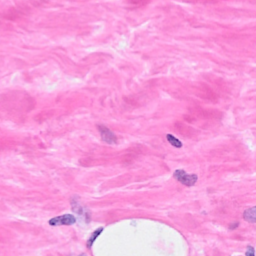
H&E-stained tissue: Breast